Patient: sex F, age 64
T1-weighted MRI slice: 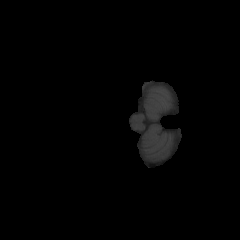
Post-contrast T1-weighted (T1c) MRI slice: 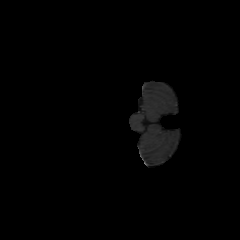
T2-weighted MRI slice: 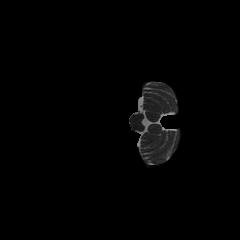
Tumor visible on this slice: no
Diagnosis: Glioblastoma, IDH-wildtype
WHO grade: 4